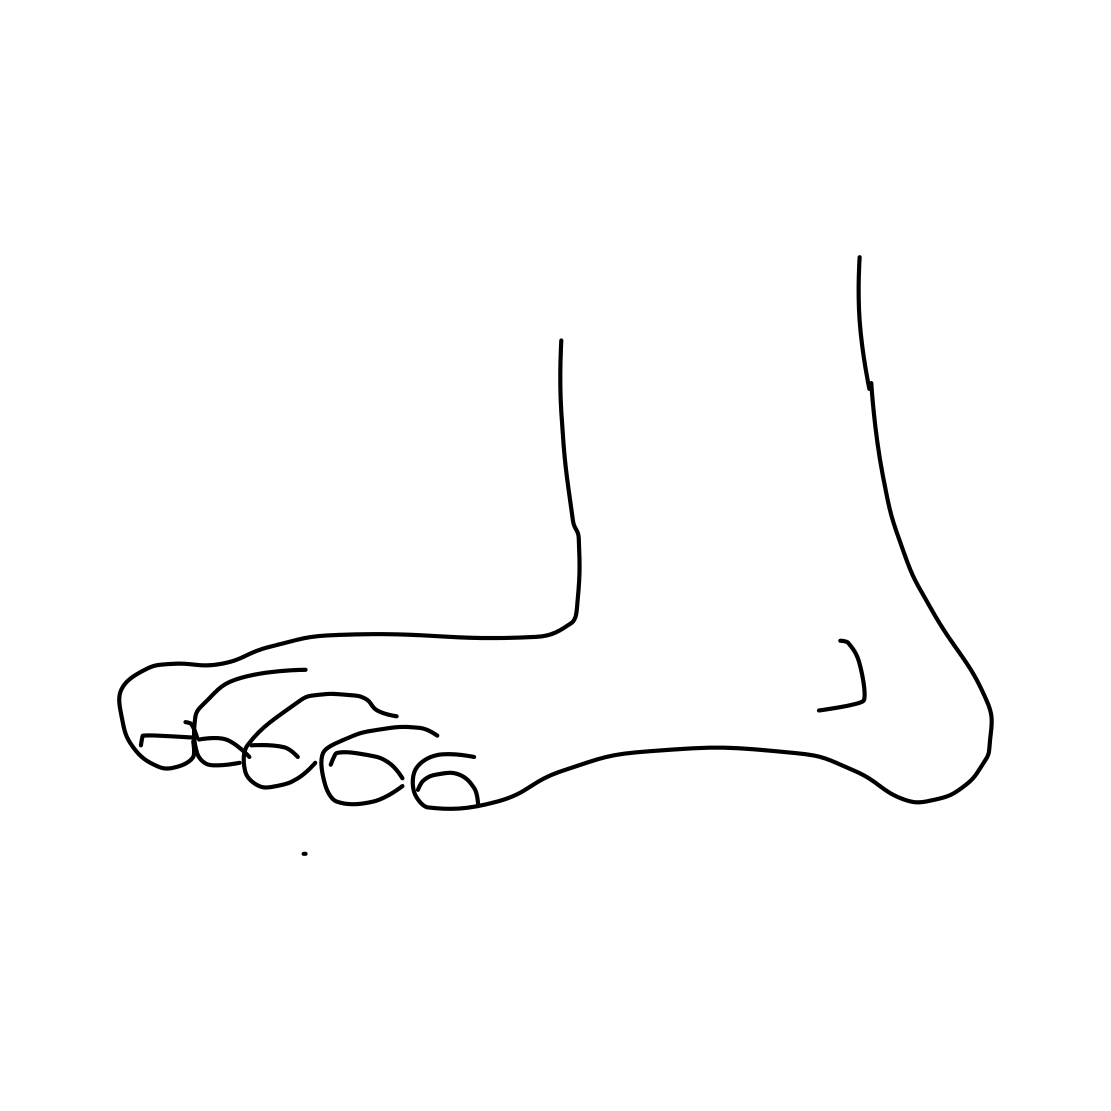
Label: foot